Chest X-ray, PA view. Patient: 46 years old, sex F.
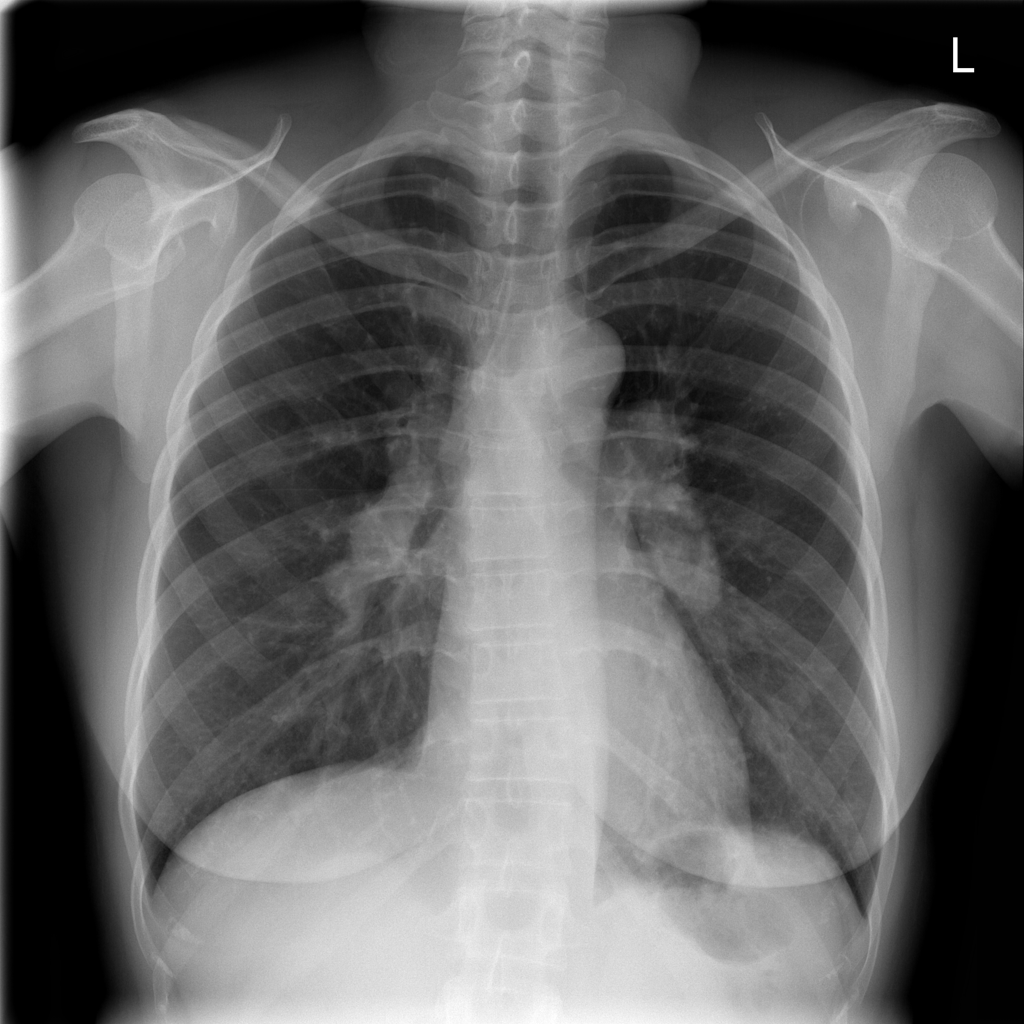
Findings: No Finding